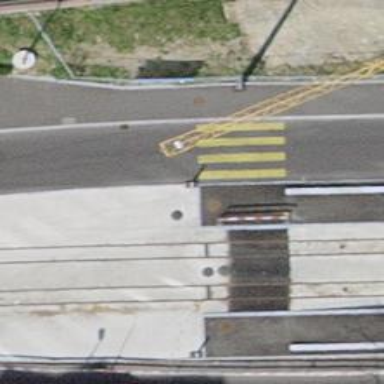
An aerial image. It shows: Uncontrolled zebra crossing.